Question: The user needs to type an integer, then type enter. If it gets validated then it should return the integer, if not validated the user should get an error message.
When I try to validate input through 'getInt()' function, I get an infinite loop when I type 1 or more chars. When I type 'abc', I get an infinite loop of error messages, while entering '1a' gets the correct validation (1 single error message). I followed the directions of this flowchart:

### Code
'''
#include <stdio.h>
void clrKyb(void){
char input;
do {
scanf("%c",&input);
} while(input !='
');
}
int getInt(void){
char NL= 'x' ;
int value ;
while(NL!='
'){
scanf("%d%c",&value,&NL);
if(NL!='
') {
void clrKyb(void);
printf("Invalid integer, please try again:");
}
}
return value ;
}
int main(void) {
int iVal;
printf("Enter an integer: ");
iVal = getInt();
printf("You entered: %d
", iVal);
return 0;
}
'''
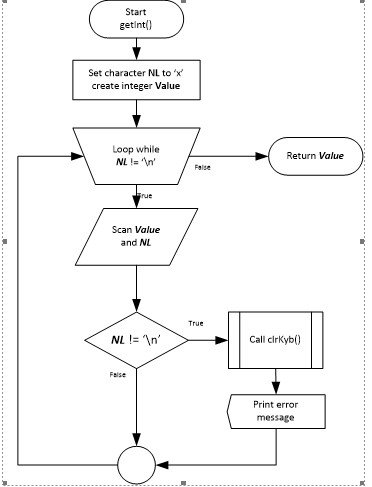
Answer: As noted in comments:
<URL>:
- 'getInt''void clrKyb(void);''clrKyb();''clrKyb'
<URL>:
- 'clrKyB()''getInt()''scanf()'<URL>'